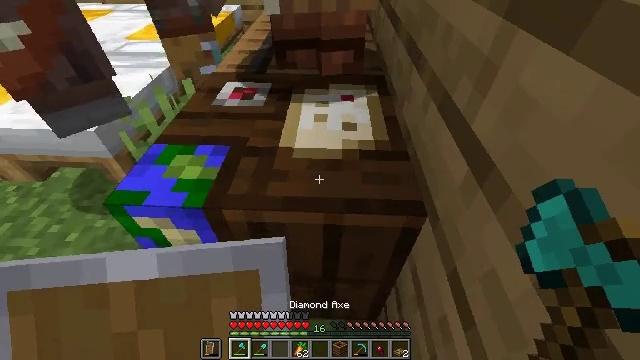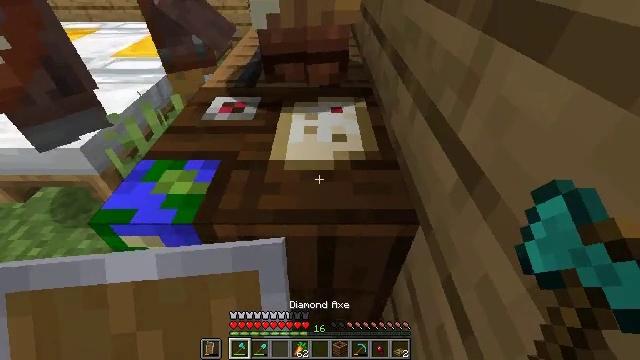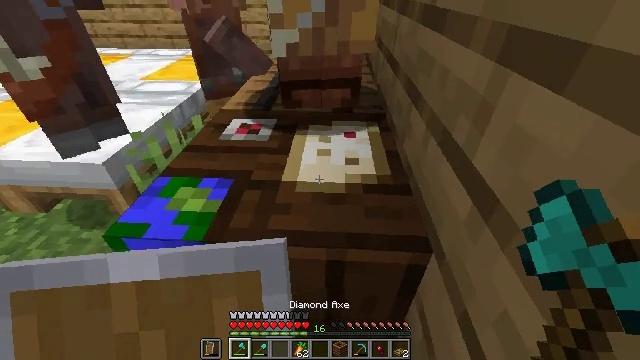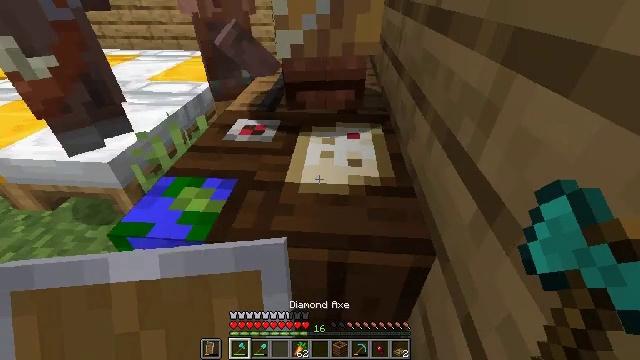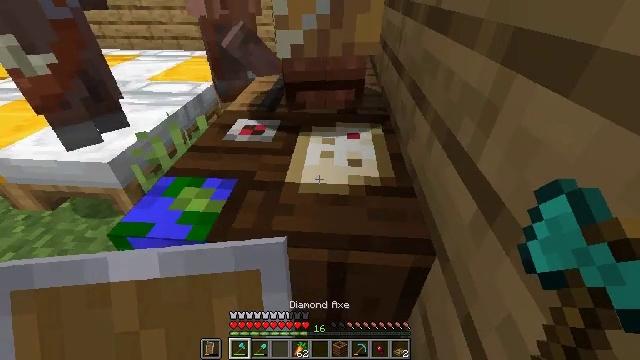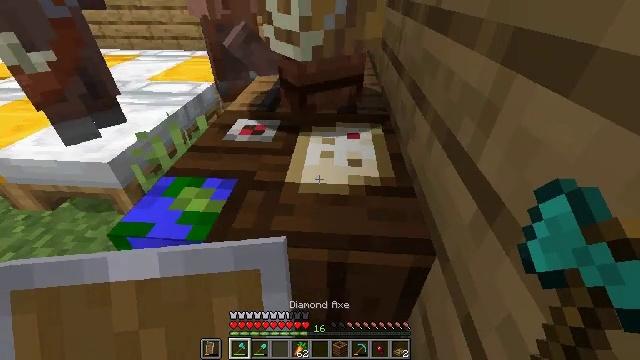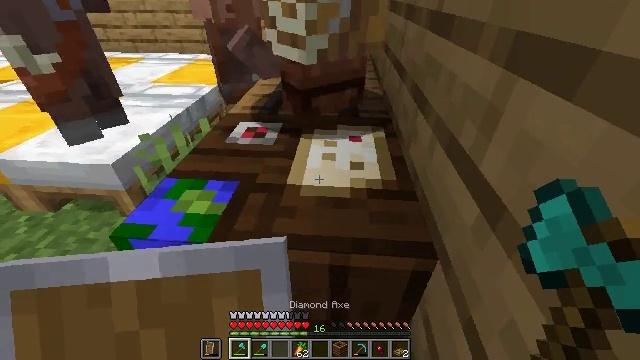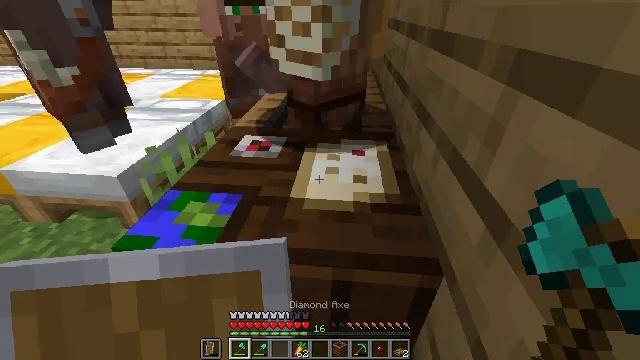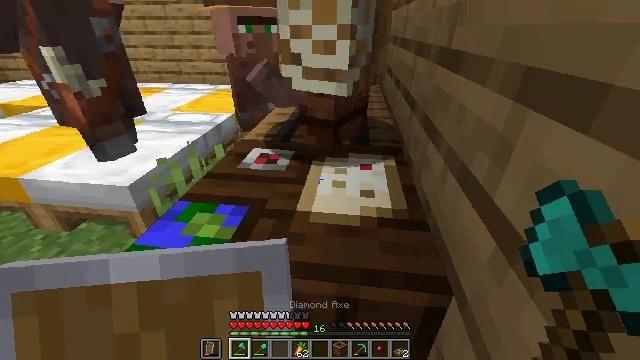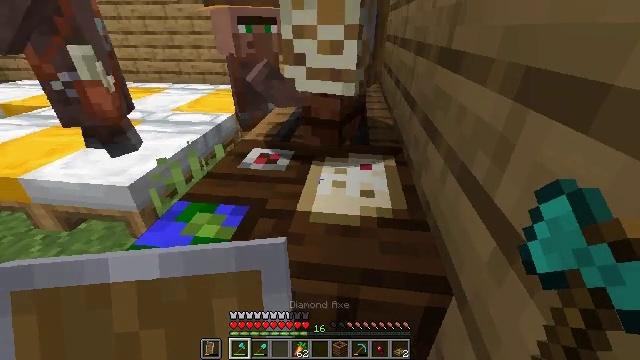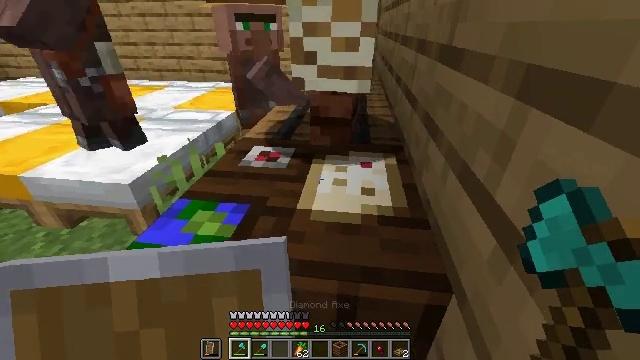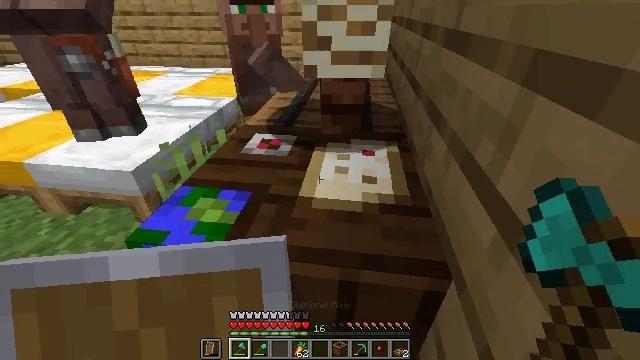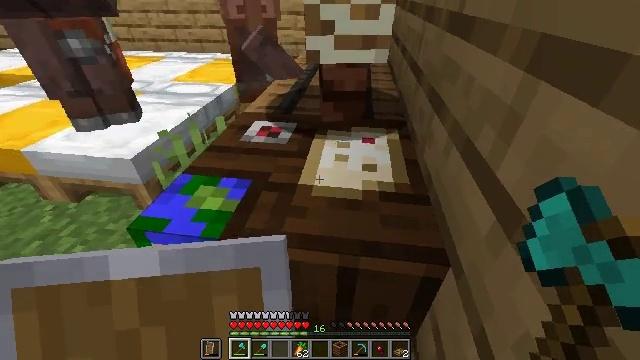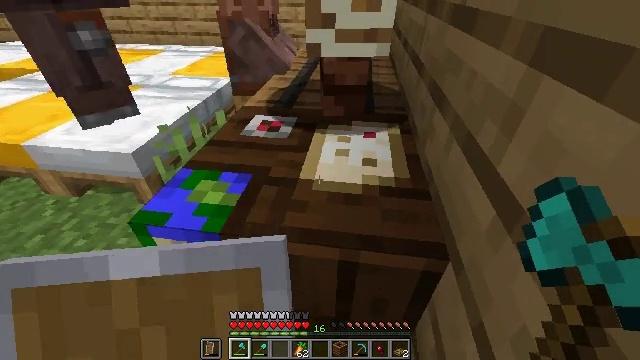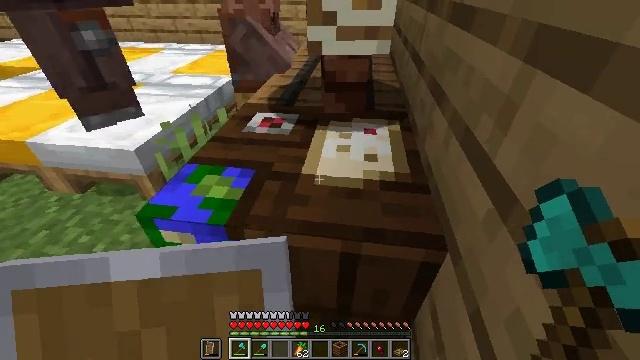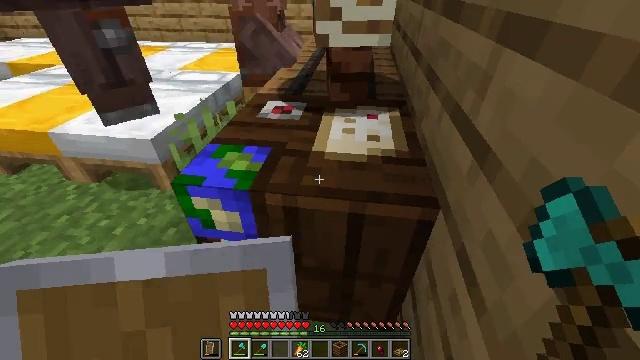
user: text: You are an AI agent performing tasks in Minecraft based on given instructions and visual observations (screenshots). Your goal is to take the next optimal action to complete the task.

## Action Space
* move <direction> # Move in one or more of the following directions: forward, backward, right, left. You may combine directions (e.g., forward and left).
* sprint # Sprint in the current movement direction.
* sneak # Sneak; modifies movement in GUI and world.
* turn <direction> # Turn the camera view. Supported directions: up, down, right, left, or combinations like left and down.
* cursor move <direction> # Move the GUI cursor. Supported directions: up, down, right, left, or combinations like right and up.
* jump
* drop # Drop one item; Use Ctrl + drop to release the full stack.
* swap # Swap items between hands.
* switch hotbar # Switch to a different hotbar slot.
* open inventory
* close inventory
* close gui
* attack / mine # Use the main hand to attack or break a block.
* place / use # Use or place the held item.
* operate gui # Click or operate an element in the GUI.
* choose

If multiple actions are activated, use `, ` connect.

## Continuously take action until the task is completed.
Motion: motion action
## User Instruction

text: Reclaim the cartography table for later use.
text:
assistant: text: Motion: turn right and up
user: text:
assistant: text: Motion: turn left and up
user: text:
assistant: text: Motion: no_op
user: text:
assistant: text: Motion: no_op
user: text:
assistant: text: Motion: no_op
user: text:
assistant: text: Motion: no_op
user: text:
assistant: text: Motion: turn up
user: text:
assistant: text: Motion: turn left and up
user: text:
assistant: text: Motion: no_op
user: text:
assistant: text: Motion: no_op
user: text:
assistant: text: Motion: turn down
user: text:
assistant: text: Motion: turn down
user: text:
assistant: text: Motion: turn down
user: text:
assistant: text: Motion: move back
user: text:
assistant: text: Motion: move back
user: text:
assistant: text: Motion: no_op
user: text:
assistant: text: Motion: turn left and up
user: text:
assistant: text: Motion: turn left and up
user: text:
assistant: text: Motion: turn left and up
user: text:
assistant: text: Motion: no_op
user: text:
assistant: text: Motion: turn right and down
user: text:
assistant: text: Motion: turn right and down
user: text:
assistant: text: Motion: turn right and down, attack / mine
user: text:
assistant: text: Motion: turn right and down, attack / mine
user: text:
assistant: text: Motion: attack / mine
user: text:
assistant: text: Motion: attack / mine
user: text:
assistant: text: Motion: attack / mine
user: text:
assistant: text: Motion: attack / mine
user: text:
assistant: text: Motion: attack / mine
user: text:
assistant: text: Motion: attack / mine